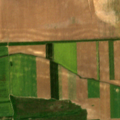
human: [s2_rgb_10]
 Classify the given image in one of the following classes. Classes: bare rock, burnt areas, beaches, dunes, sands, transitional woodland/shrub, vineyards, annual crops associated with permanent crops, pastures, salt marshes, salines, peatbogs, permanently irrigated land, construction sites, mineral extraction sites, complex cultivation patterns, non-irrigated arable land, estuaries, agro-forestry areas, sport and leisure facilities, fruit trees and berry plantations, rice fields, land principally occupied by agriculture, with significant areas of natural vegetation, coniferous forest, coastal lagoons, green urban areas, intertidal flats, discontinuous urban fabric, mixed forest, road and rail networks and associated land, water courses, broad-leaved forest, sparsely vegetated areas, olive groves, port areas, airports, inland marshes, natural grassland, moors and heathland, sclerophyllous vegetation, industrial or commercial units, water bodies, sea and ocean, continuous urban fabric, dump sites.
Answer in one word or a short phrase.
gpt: non-irrigated arable land